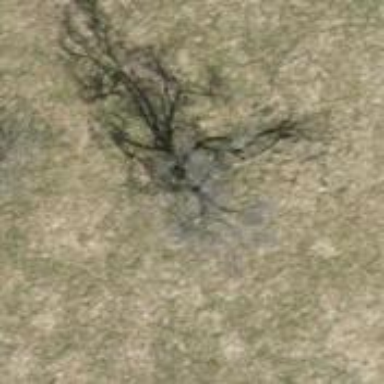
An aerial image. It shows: Broadleaved tree in natural setting.